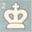
Piece: wK